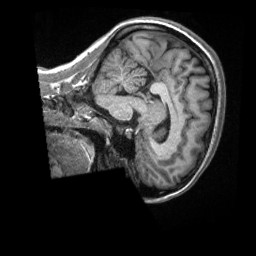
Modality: T1w
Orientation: sagittal
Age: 25
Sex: female
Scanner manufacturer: siemens
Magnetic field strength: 3 T
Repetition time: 2.3 s
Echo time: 0.00288 s